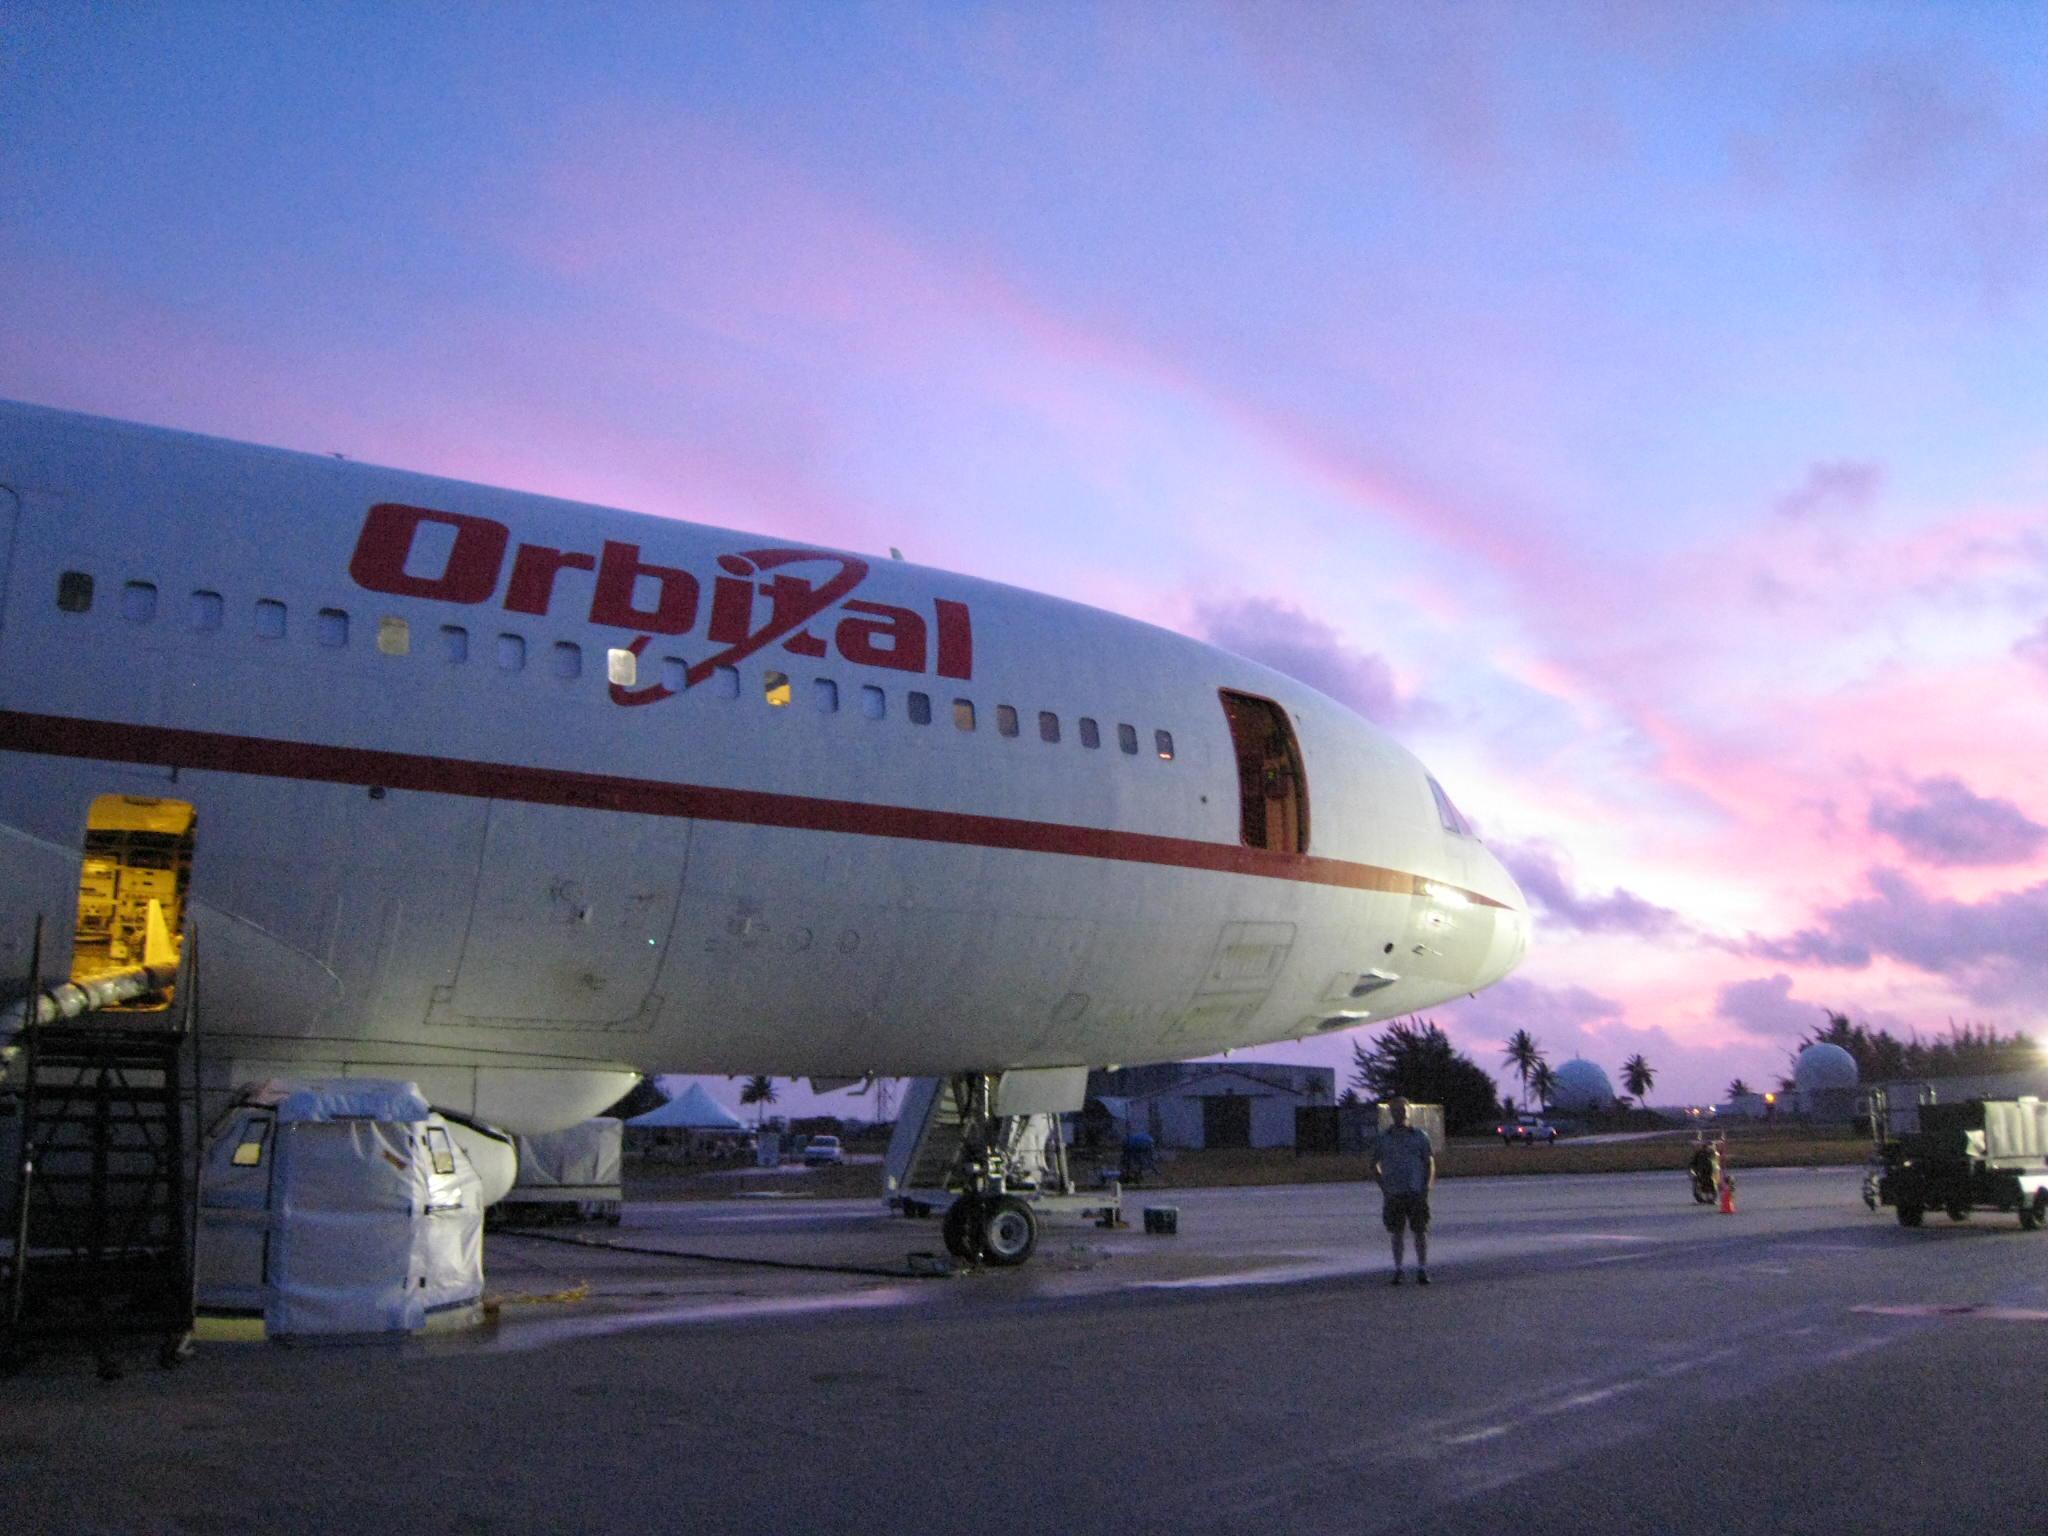
NuSTAR on Coral Island of Kwajalein NuSTAR